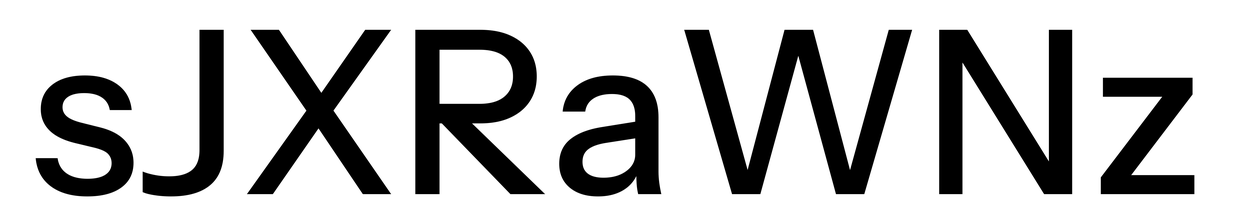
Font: InstrumentSans_Medium